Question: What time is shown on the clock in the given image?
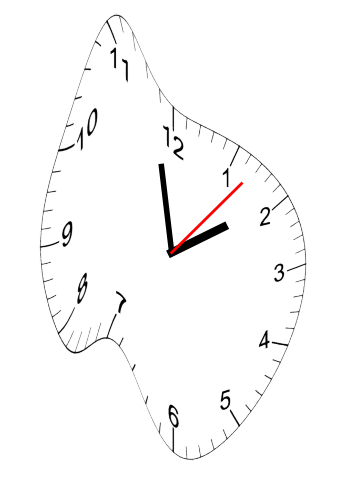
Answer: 01:58:07